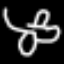
Label: airplane